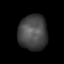
Tissue: lung
Cell type: T cells
Senescence score: 0.2246
Nuclear area (px): 1004
Mean DAPI intensity: 69.798